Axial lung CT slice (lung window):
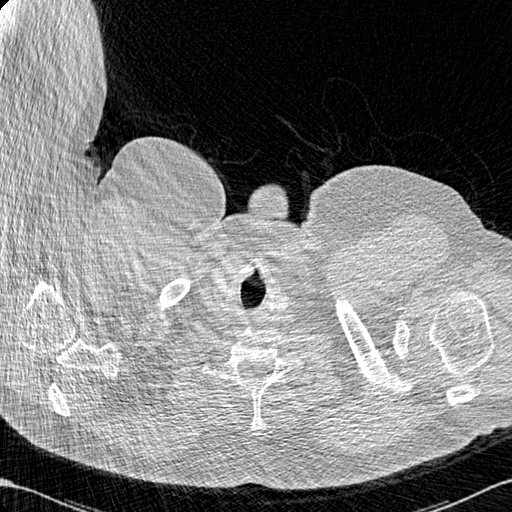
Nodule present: no